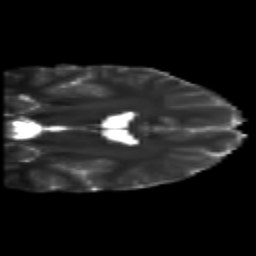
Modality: T2w
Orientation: coronal
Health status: healthy
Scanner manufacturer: siemens
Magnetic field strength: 3 T
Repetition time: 10 s
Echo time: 0.092 s